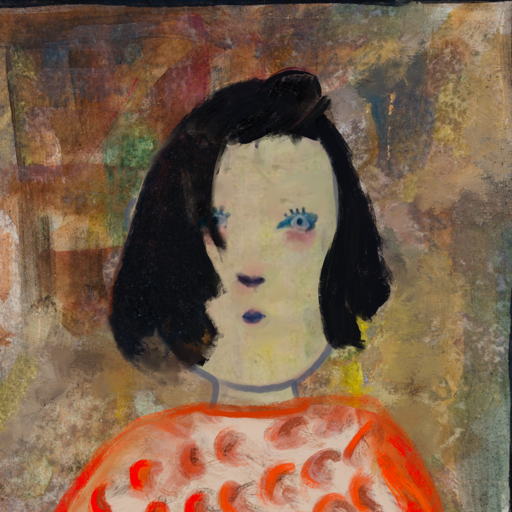
Background: Mosgoul, Head And Neck Front: Hill_Girl, Face Front: Hill_Girl, Bust: Rupkatha, Hair Front: Mosgoul, Head Accessory: Blank, Second Necklace: Blank, Necklace: Blank, Baby: Blank